Interaction volume radius: 10 \u00c5
Interaction volume height: 10 \u00c5
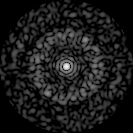
Disorder parameter: 0.8275